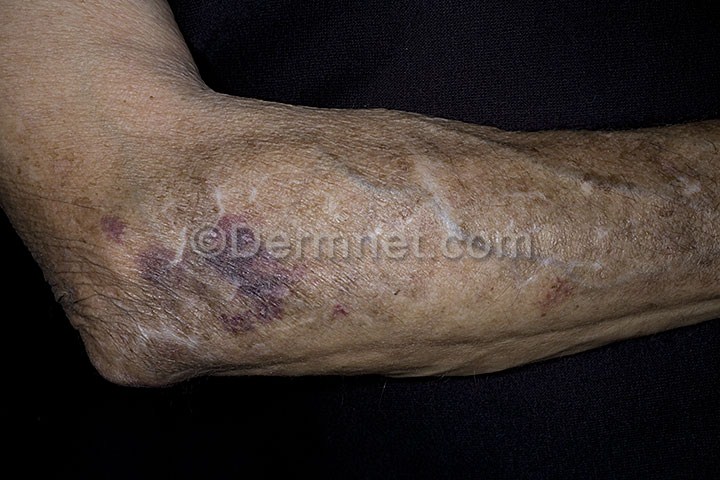
Disease: Light Diseases and Disorders of Pigmentation